Question: ApolloError: variable 'wallet_addresses' is declared as '[String!]!', but used where '_text' is expected
I get that error above. And my query is below.
'''
mutation updateUser(
$id: Int
$email: String
$wallet_addresses: [String!]!
) {
update_dev_user(
where: {email: {_eq: $email}}
_set: {
wallet_addresses: $wallet_addresses
}
){
returning {
id
email
}
}
}'''
I believe the mistake is at the '$wallet_addresses: [String!]!' this part. I have no idea how I an define an array type in the parameter.
[
I tried
[String!]!
[String!]
[String]
[]
types but got errors in anyway and could find in the docs ( hasura ). I just want to send string array to a table column which has Text[] type.
'''
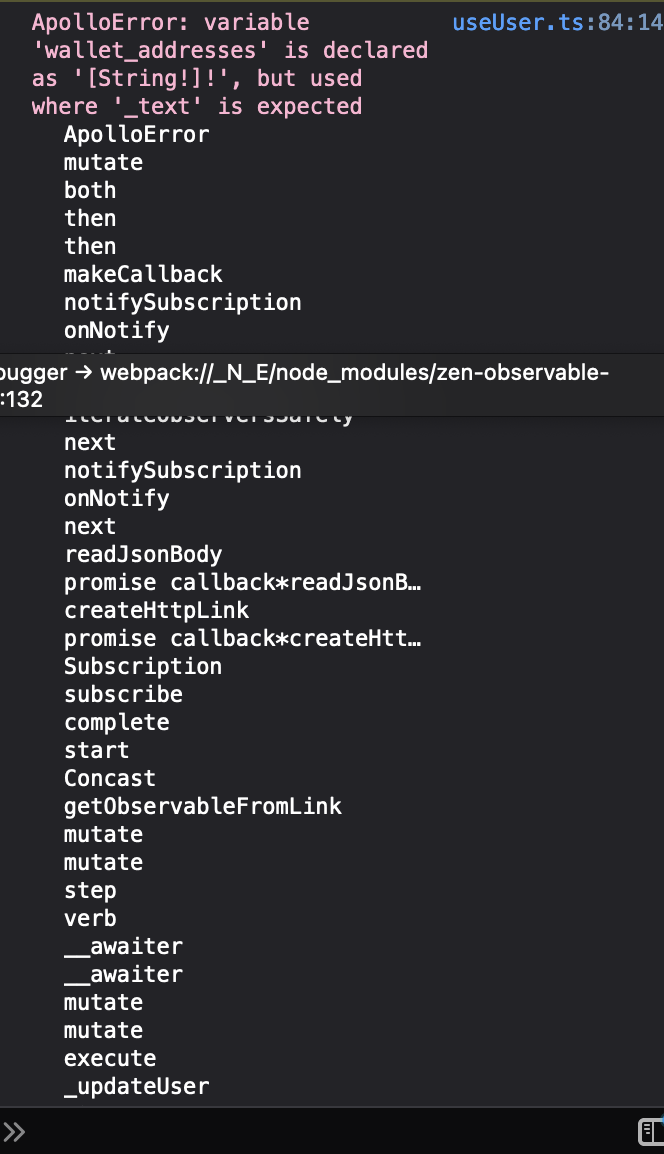
Answer: I solved issue with giving type _text to wallet_addresses parameter and converted string array to array literal.
doc: <URL>
'''
const toArrayLiteral = (arr: string[]) =>
JSON.stringify(arr)?.replace('[', '{')?.replace(']', '}')?.replaceAll('"', '');
'''